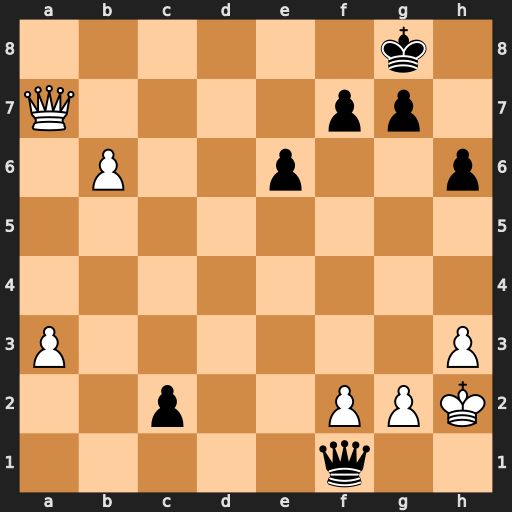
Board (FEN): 6k1/Q4pp1/1P2p2p/8/8/P6P/2p2PPK/5q2
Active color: w
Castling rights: -
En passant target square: -
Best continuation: Qa8+ Kh7 Qe4+ f5 Qxc2